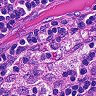
Metastatic tissue present: no